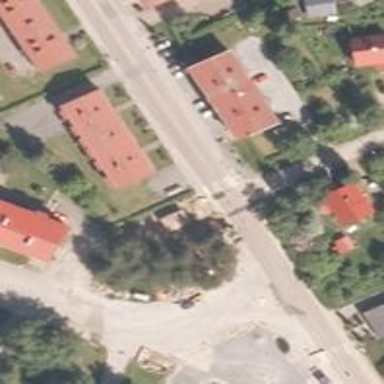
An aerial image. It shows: Asphalt cycleway.